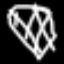
Label: diamond